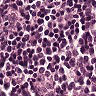
Metastatic tissue present: no